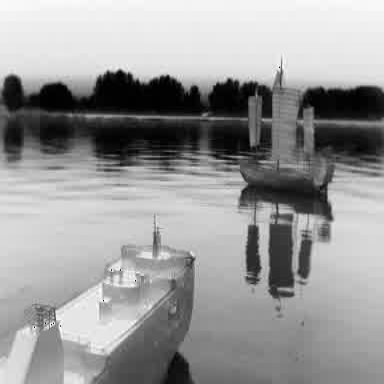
There are two objects shown in the infrared image, including a container_ship, and a sailboat.